Question: Tabs keep disappearing on my Visual Studio 2013 Ultimate. Below is a screenshot of how the tabs rows look with different window sizes.
On both screenshots, BOTH files are open but when the window's maximized (or larger) I can only see one of the tabs. If I resize the window to make it smaller, the other tab is shown. This happens even if I set pinned tabs to be shown on the same row. I need to say that this is not consistent (it doesn't happen always) and only occurs on one of my dev machines. I've updated the video drivers (NVIDIA) and I even reinstalled Windows on this machine.

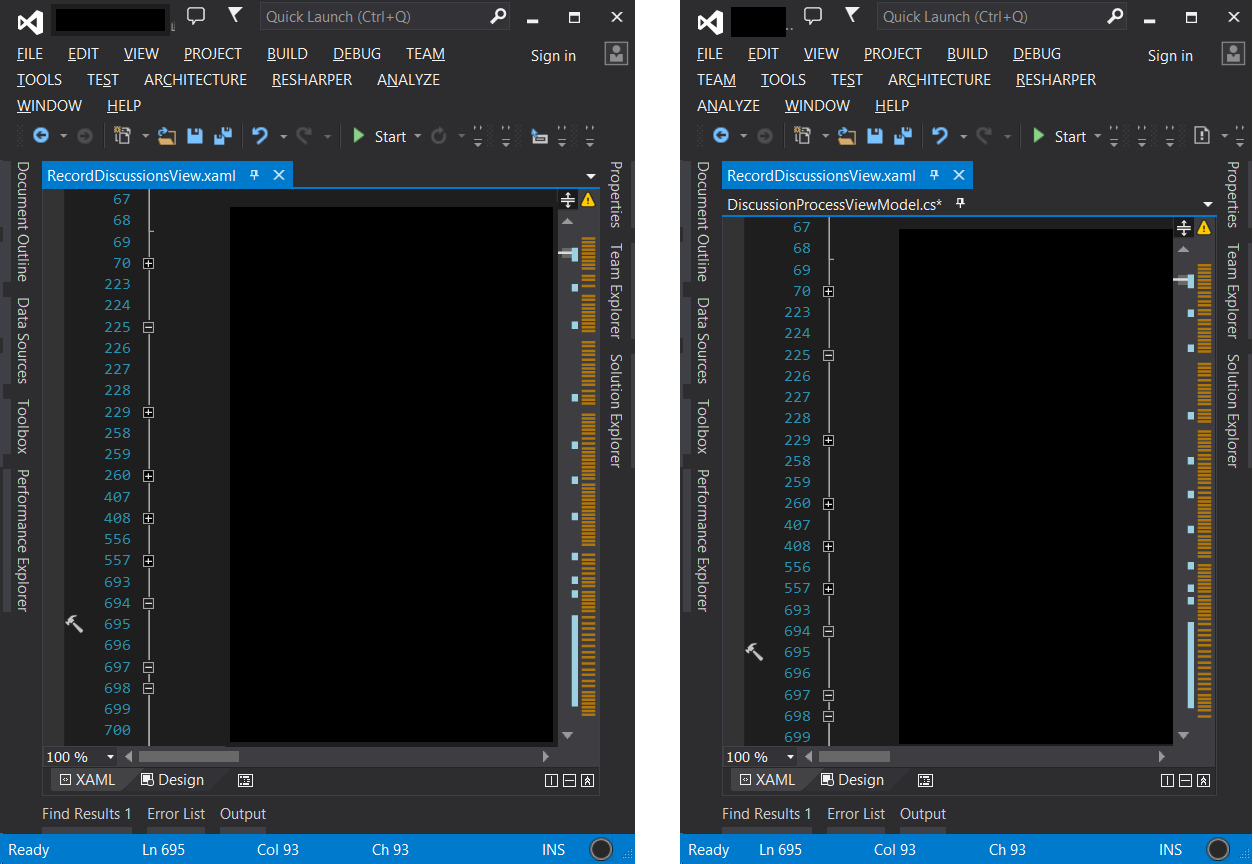
Answer: I tried to fix it myself but resetting the window layout was the ultimate solution for me.
Go to the menu and select "". Then confirm.
You will need to restore all your window layout, such as displaying the Solutions Explorer. All of the special windows are found in the View menu.